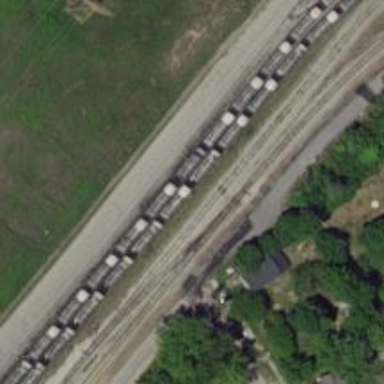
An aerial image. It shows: Railway yard.